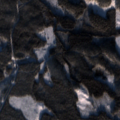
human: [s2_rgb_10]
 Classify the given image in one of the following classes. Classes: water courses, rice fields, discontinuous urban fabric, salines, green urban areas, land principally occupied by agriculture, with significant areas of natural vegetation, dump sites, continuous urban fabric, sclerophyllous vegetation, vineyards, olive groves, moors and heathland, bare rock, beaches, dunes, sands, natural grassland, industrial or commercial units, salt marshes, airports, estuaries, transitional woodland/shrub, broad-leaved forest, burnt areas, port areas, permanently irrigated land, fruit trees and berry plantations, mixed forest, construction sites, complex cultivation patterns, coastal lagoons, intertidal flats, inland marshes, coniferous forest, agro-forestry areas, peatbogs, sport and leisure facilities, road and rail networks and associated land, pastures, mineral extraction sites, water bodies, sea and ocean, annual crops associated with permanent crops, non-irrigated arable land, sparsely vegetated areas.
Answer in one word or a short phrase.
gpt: coniferous forest, transitional woodland/shrub